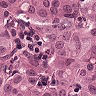
Metastatic tissue present: yes